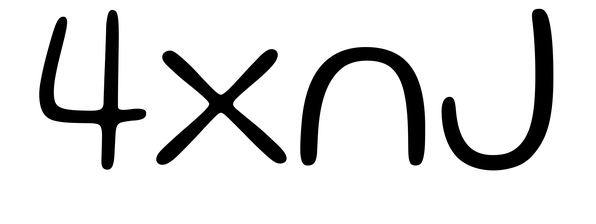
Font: Gluten_ExtraLight